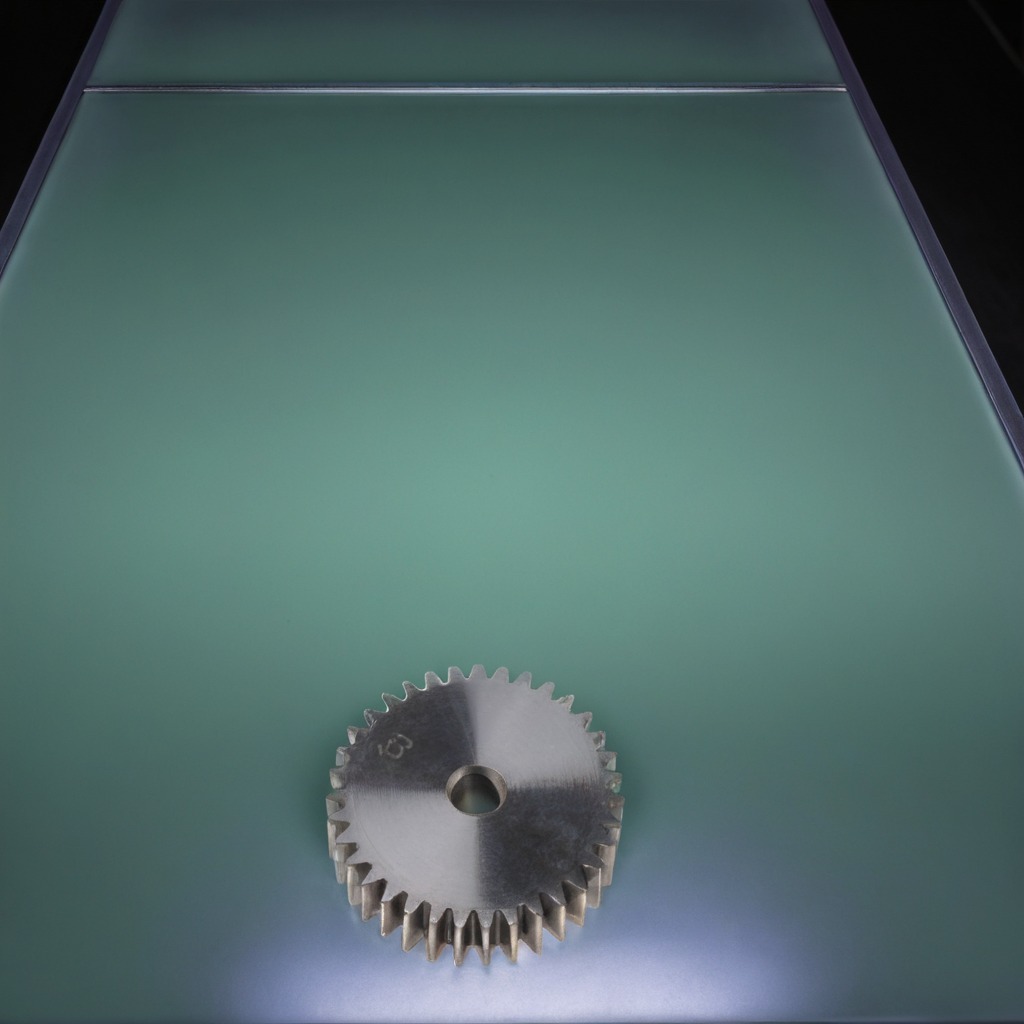
A steel gear with teeth is lying on a clean empty table in a railway signal maintenance room lit by harsh overhead fluorescents photorealistic surface textures crisp shadows high dynamic range